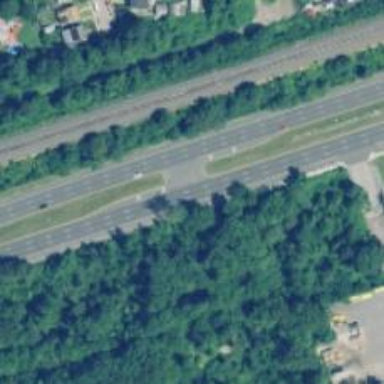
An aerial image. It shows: Trunk link highway.